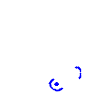
Particle: kaon